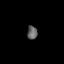
Tissue: lung
Cell type: Myeloid cells
Senescence score: 0.2045
Nuclear area (px): 136
Mean DAPI intensity: 96.985